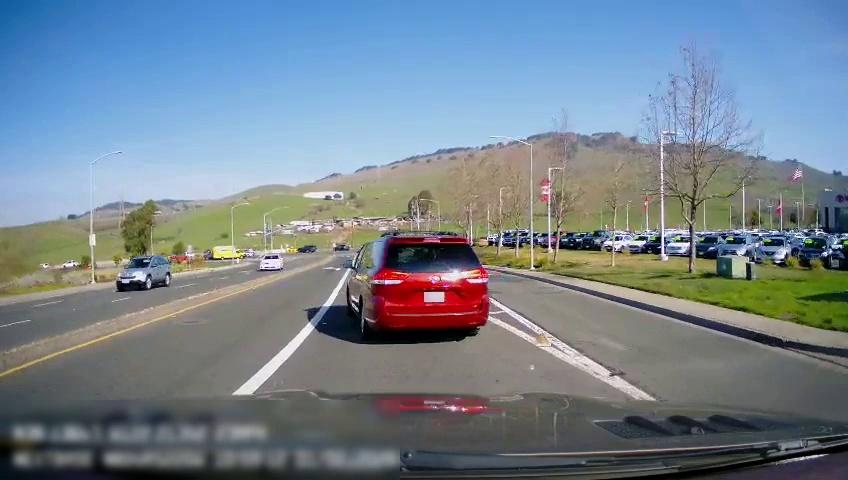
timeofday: Day
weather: Sunny
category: Drivable Space
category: Drivable Space
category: Vehicles | Car
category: Vehicles | Car
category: Vehicles | Car
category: Vehicles | Truck
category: Vehicles | Car
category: Vehicles | SUV
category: Vehicles | Van
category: Lanes | Opposite Lane
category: Lanes | Opposite Lane
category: Lanes | Alternate Lane
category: Lanes | Alternate Lane
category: Lanes | Alternate Lane
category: Lanes | Alternate Lane